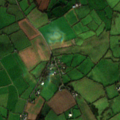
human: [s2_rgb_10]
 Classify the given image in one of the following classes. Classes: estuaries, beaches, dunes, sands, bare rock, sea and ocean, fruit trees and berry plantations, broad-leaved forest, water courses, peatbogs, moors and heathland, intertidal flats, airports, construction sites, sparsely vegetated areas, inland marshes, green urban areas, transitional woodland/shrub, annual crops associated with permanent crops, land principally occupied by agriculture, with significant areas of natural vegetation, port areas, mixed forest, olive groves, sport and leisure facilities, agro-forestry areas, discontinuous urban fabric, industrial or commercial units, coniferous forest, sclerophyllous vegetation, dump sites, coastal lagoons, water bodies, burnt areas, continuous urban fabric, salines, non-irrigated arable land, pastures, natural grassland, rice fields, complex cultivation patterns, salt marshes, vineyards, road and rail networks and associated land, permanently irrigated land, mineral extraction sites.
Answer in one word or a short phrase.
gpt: non-irrigated arable land, pastures